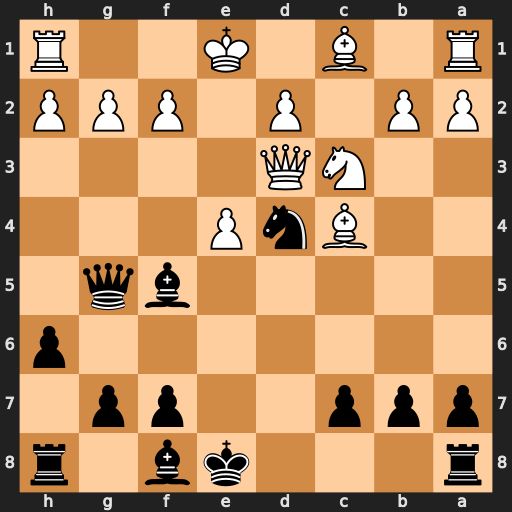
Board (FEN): r3kb1r/ppp2pp1/7p/5bq1/2BnP3/2NQ4/PP1P1PPP/R1B1K2R
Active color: b
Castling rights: KQkq
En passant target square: -
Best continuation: Qxg2 Qxd4 Qxh1+